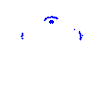
Particle: electron